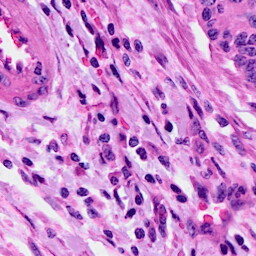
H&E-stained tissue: Cervix